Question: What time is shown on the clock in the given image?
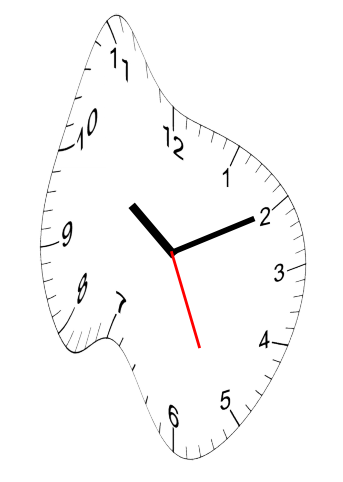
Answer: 10:10:26